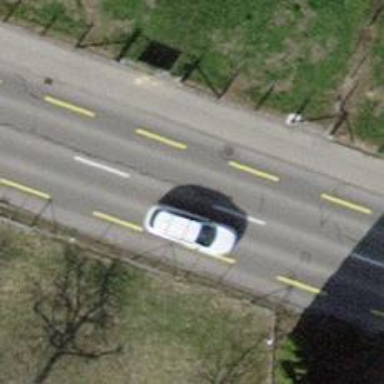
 featuring soft lane designated for cyclists."